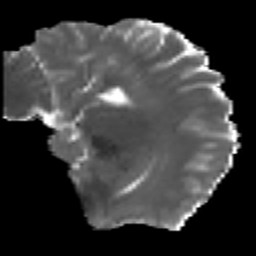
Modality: MD
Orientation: sagittal
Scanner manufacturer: ge
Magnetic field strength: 3 T
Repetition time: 7.98 s
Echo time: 0.0701 s